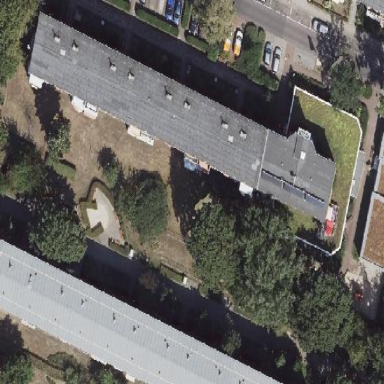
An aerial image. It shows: Building part with flat roof.